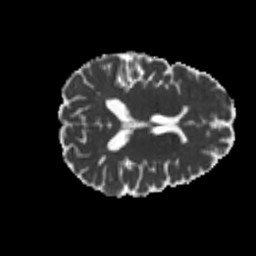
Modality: MD
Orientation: axial
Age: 21
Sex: female
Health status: healthy
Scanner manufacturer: philips
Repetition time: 7.396 s
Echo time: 0.08599 s